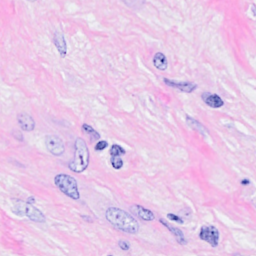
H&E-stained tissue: Breast